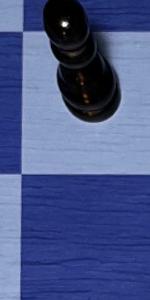
Label: Empty